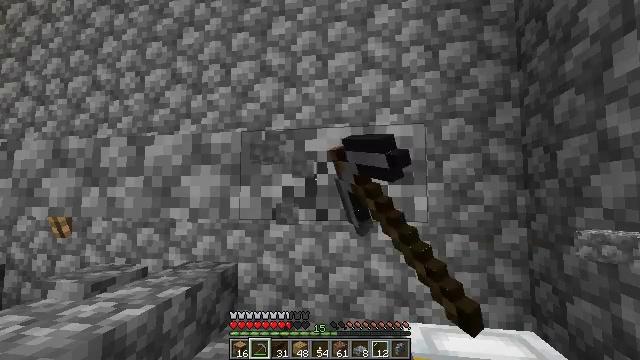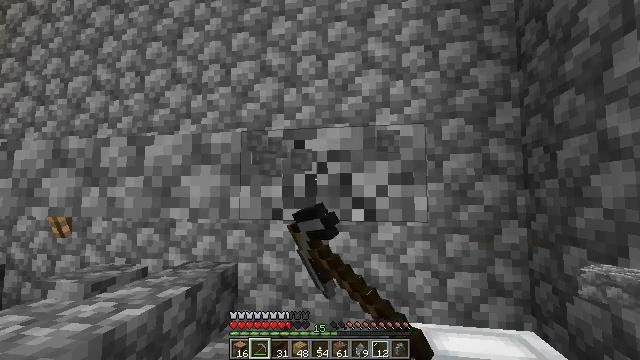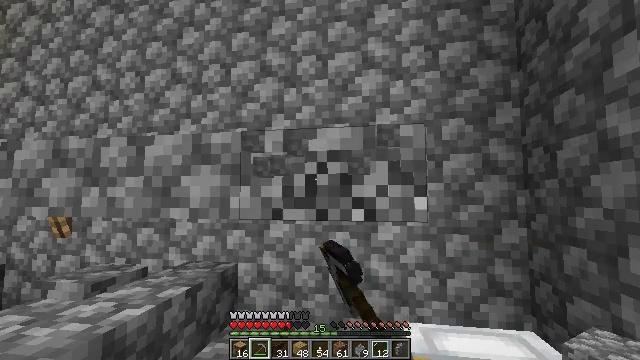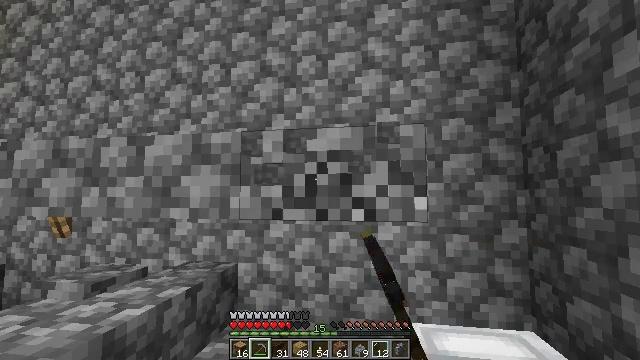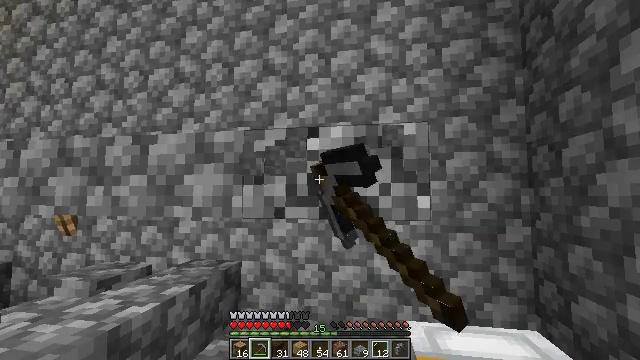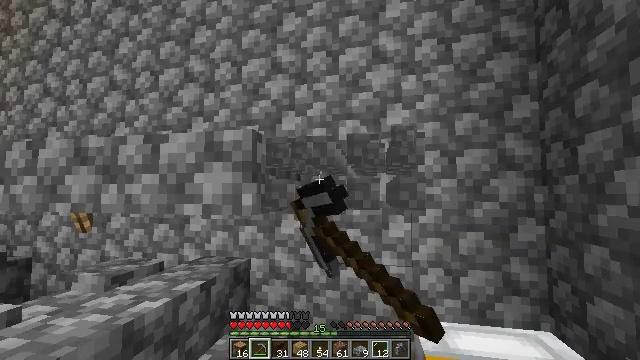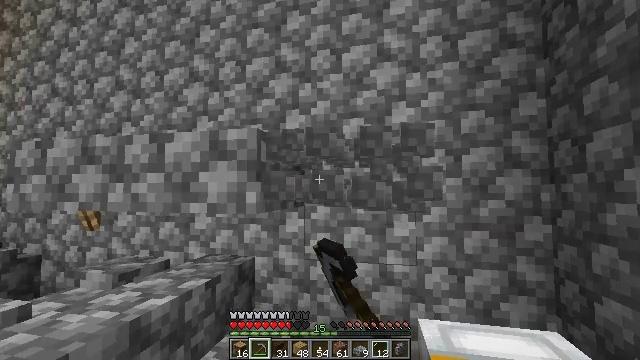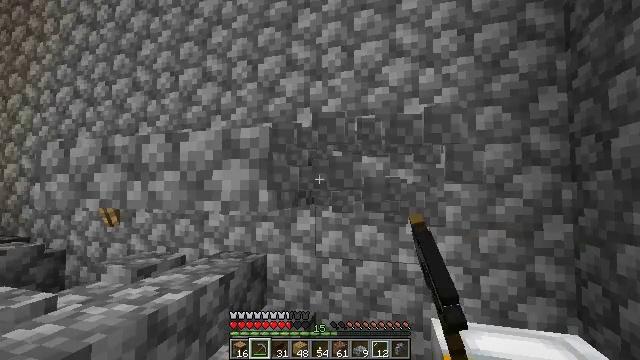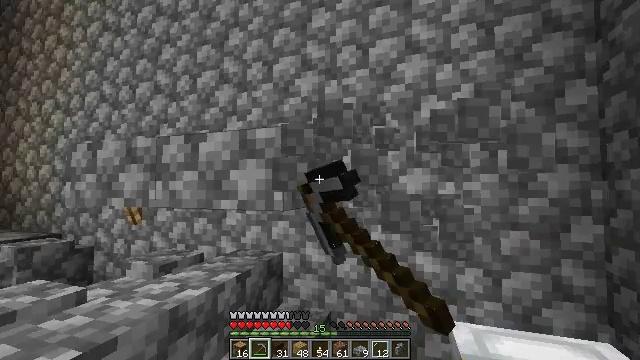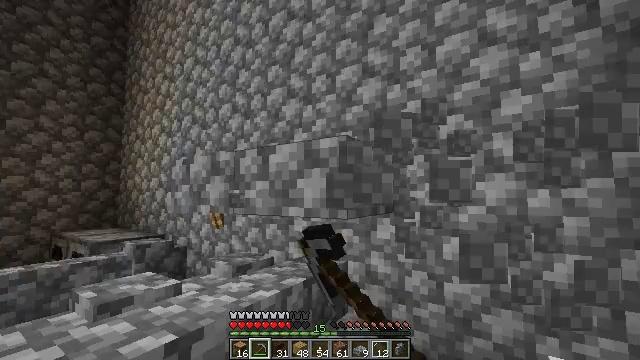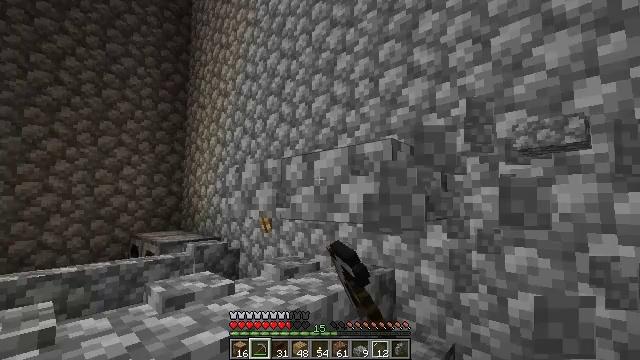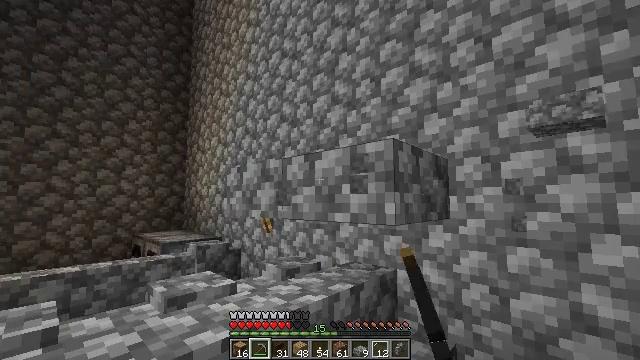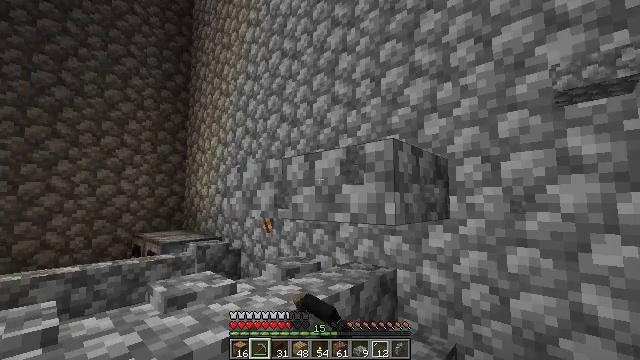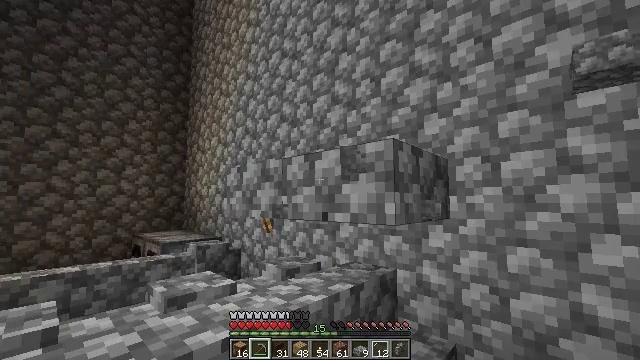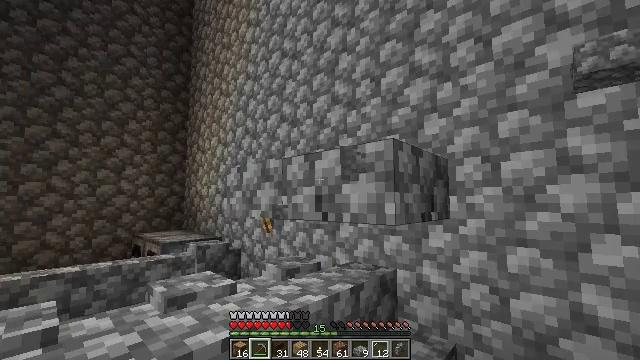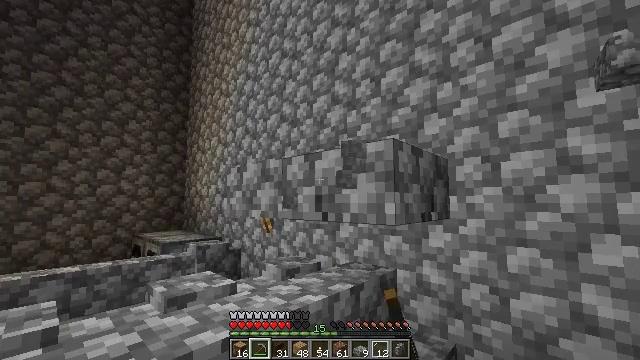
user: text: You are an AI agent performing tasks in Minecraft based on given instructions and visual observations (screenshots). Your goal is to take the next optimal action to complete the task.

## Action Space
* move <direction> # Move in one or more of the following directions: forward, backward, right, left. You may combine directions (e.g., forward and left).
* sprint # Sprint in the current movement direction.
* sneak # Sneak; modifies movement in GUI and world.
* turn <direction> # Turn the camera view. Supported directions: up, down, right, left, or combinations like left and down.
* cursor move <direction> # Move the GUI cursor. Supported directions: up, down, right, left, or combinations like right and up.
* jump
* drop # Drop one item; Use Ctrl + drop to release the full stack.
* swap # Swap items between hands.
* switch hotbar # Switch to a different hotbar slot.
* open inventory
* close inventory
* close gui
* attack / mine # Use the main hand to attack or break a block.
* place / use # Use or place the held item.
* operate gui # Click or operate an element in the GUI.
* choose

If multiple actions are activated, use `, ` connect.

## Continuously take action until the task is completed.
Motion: motion action
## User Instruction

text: Mine the cobblestone slab.
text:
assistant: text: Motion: attack / mine
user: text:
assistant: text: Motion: attack / mine
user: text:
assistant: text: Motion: attack / mine
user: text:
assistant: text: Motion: attack / mine
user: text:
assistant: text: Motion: turn left, attack / mine
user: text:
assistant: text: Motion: attack / mine
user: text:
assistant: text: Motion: turn left, attack / mine
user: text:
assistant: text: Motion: turn left, attack / mine
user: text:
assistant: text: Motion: turn left and up, attack / mine
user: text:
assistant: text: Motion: turn left and up, attack / mine
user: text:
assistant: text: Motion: attack / mine
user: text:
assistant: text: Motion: attack / mine
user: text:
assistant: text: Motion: attack / mine
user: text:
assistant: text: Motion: attack / mine
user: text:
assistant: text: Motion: attack / mine
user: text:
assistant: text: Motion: attack / mine
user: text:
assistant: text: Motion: attack / mine
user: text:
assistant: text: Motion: attack / mine
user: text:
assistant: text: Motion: attack / mine
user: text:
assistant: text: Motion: attack / mine
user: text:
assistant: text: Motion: attack / mine
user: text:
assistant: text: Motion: attack / mine
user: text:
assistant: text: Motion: attack / mine
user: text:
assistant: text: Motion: attack / mine
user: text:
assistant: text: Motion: attack / mine
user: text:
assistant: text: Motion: attack / mine
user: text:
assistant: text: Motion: attack / mine
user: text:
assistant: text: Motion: attack / mine
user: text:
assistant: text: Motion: attack / mine
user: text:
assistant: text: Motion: attack / mine